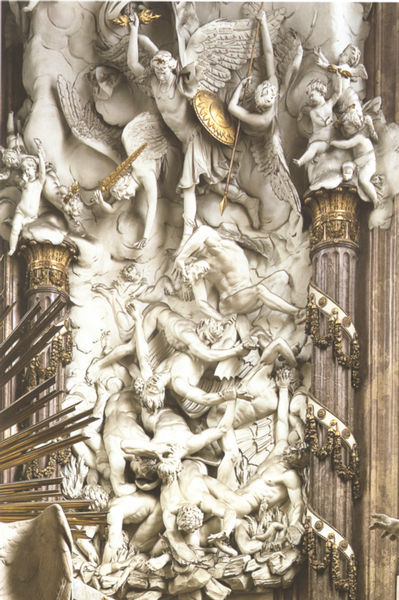
Titel: Engelsturz
Künstler: Karl Georg Merville
Standort: Wien, Michaelerkirche (EU - AUT)
Schlagwörter: flügel, kampf, weiß, menschen, marmor, säule, säulen, wand, kirche, gold, rokoko, pferd, pferde, chaos, engel, ranken, skulptur, relief, figuren, schlacht, lanze, stuck, bildhauerei, fallen, foto, schild, religion, blitze, strahlen, altar, kapitell, girlanden, statuen, sündenfall, höllensturz, monstranz, speer, fresko, putten, skulput, schöacht